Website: macys
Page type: account-selection
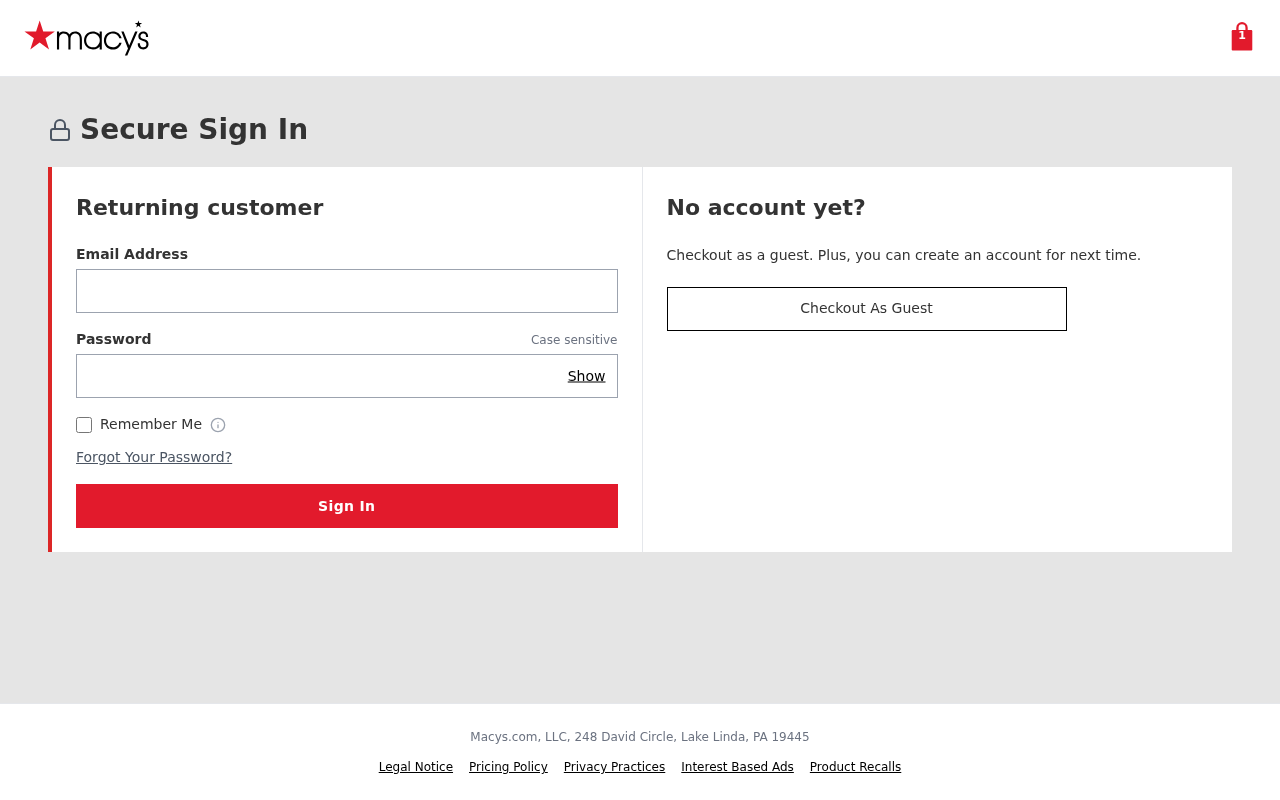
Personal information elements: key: PII_EMAIL
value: lori_francis@yahoo.com
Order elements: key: ORDER_NUM_ITEMS
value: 1